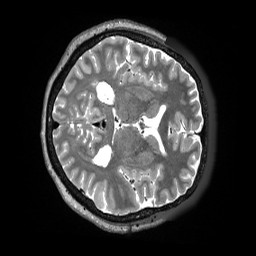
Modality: T2w
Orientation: axial
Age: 62
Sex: male